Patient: sex F, age 82
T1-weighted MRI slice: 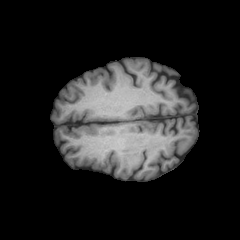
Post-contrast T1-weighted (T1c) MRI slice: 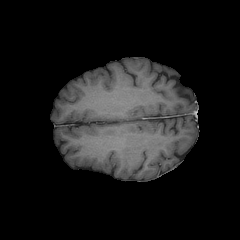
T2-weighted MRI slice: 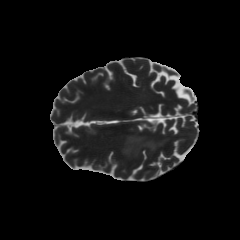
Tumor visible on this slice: yes
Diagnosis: Glioblastoma, IDH-wildtype
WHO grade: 4